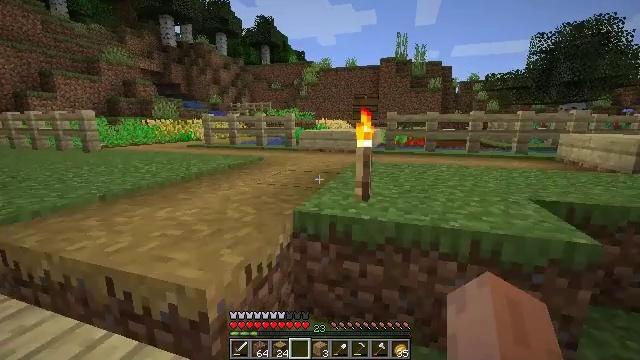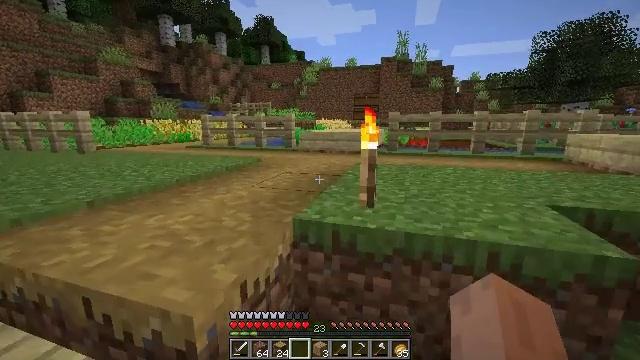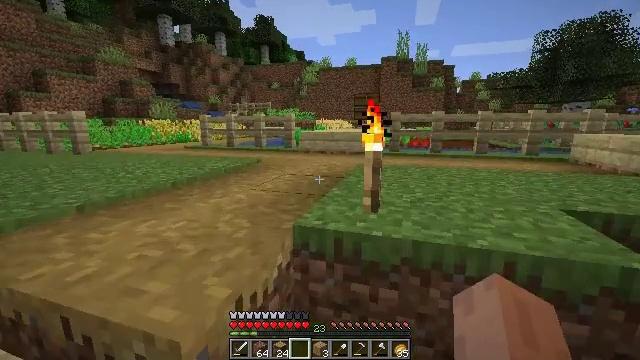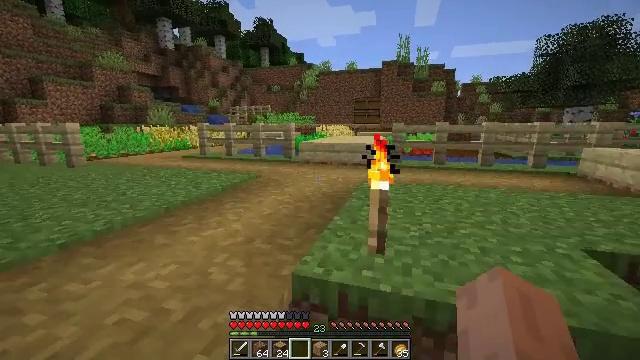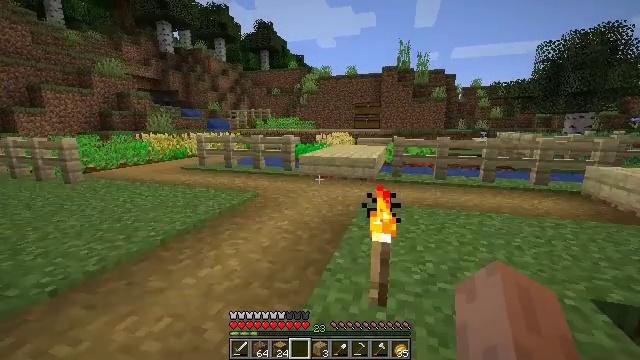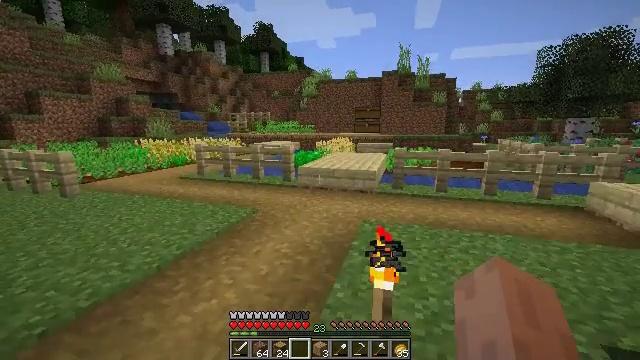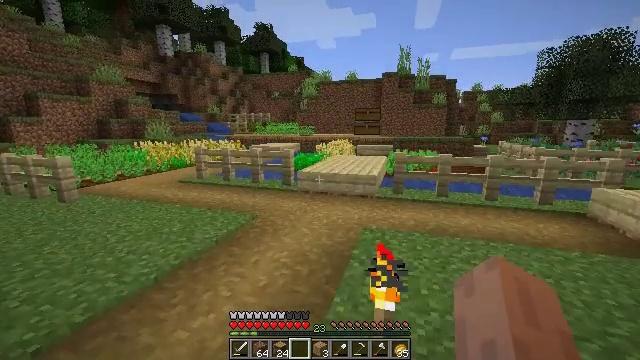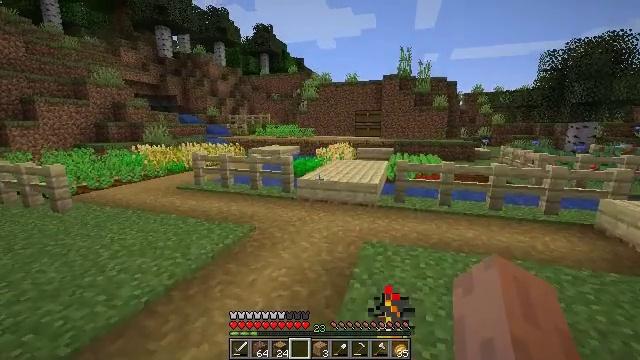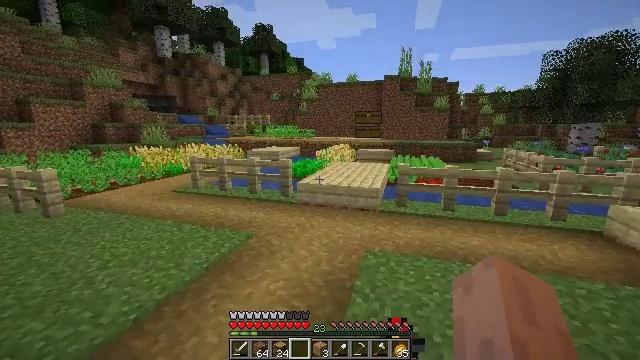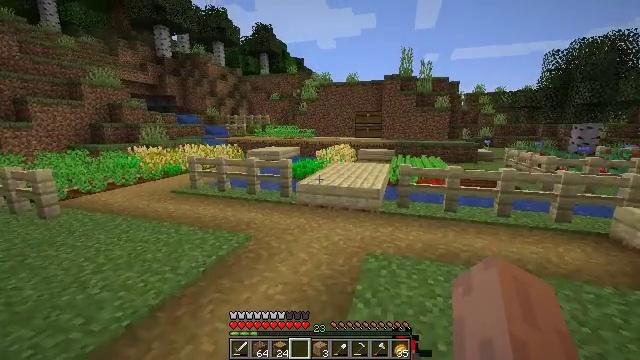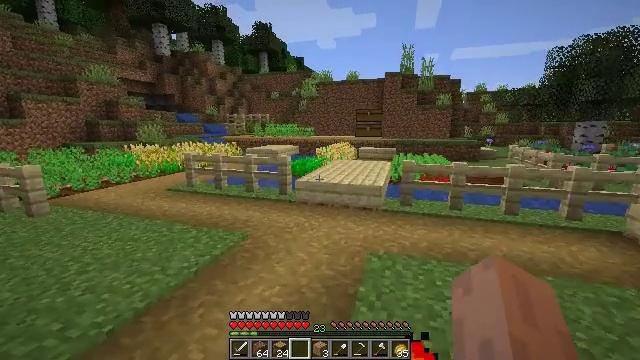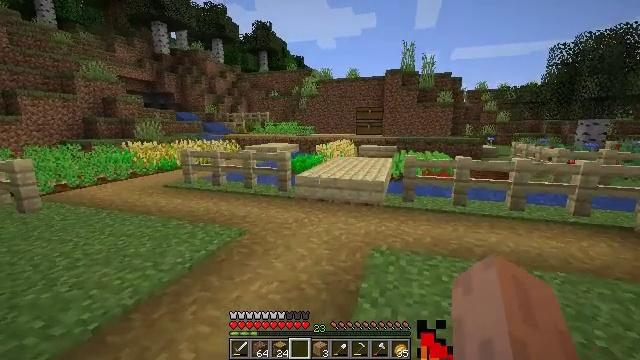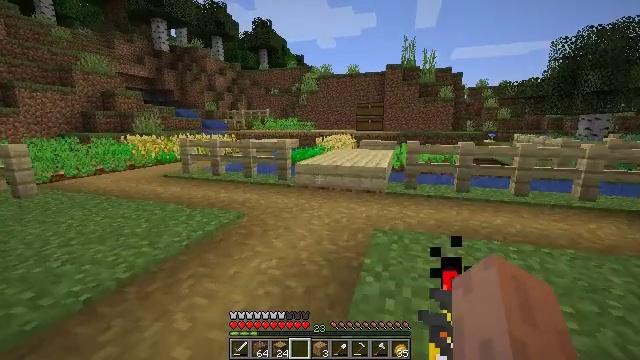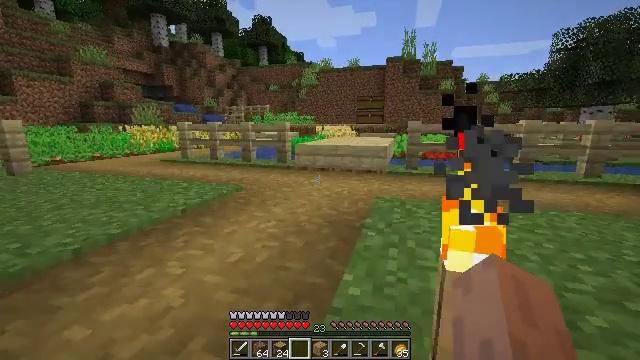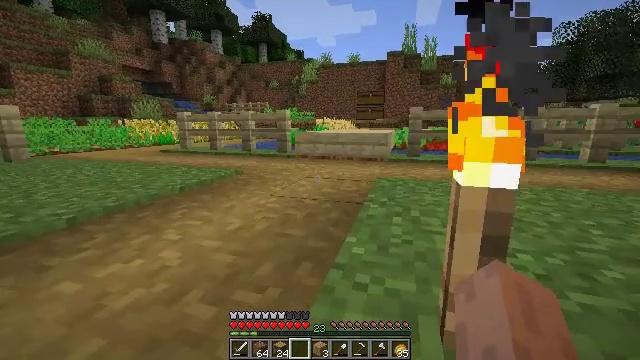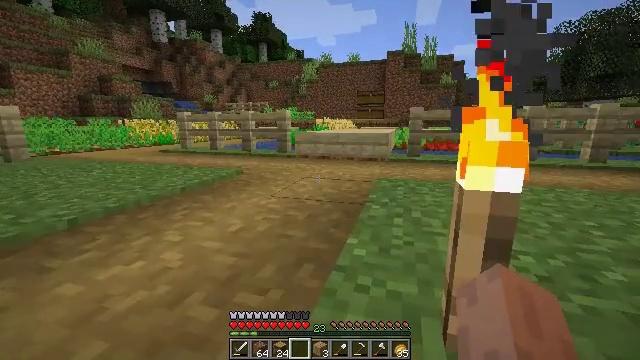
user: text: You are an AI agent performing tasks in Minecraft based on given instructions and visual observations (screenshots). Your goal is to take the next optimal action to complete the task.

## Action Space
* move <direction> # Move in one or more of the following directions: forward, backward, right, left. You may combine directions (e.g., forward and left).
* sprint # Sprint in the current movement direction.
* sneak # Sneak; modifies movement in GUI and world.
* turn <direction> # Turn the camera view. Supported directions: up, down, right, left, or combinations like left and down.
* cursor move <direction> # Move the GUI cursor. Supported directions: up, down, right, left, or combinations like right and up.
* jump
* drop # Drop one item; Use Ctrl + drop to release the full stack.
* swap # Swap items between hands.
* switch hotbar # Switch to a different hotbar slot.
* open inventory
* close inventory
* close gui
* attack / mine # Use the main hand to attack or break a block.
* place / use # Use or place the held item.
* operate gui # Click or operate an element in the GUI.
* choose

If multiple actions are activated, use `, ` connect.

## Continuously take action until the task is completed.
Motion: motion action
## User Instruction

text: Hunt a cod.
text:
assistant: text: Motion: move forward
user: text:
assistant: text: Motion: move forward
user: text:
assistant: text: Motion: move forward, jump
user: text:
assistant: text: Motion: move forward, jump
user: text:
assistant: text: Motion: move forward, jump
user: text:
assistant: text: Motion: move forward, jump
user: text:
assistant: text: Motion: move forward, jump
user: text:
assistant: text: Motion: move forward, jump
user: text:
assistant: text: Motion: move forward
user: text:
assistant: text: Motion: move forward
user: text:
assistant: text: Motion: move forward
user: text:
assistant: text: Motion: move forward
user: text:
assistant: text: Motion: move forward
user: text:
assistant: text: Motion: move forward
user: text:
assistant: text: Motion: move forward
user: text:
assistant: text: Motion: move forward
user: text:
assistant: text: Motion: move forward
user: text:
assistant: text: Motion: move forward
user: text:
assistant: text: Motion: move forward
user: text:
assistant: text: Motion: move forward
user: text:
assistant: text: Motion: move forward
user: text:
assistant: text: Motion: move forward
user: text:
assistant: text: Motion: move forward
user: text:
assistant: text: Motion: move forward, jump
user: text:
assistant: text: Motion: move forward, jump
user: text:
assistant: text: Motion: move forward, jump
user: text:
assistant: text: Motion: move forward, jump
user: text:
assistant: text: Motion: move forward, jump
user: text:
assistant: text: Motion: move forward, jump
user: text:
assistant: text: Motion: move forward